Interaction volume radius: 10 \u00c5
Interaction volume height: 25 \u00c5
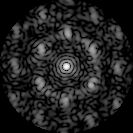
Disorder parameter: 0.5907